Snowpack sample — Rabbit Ears Pass, Jackson County, Colorado, USA (12/17/25, 1:08 PM MST)
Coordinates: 40.387, -106.625
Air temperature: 34 °F
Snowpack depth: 46 cm
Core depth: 20 cm
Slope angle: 6°, slope face: 165°
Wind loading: medium
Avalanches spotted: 0
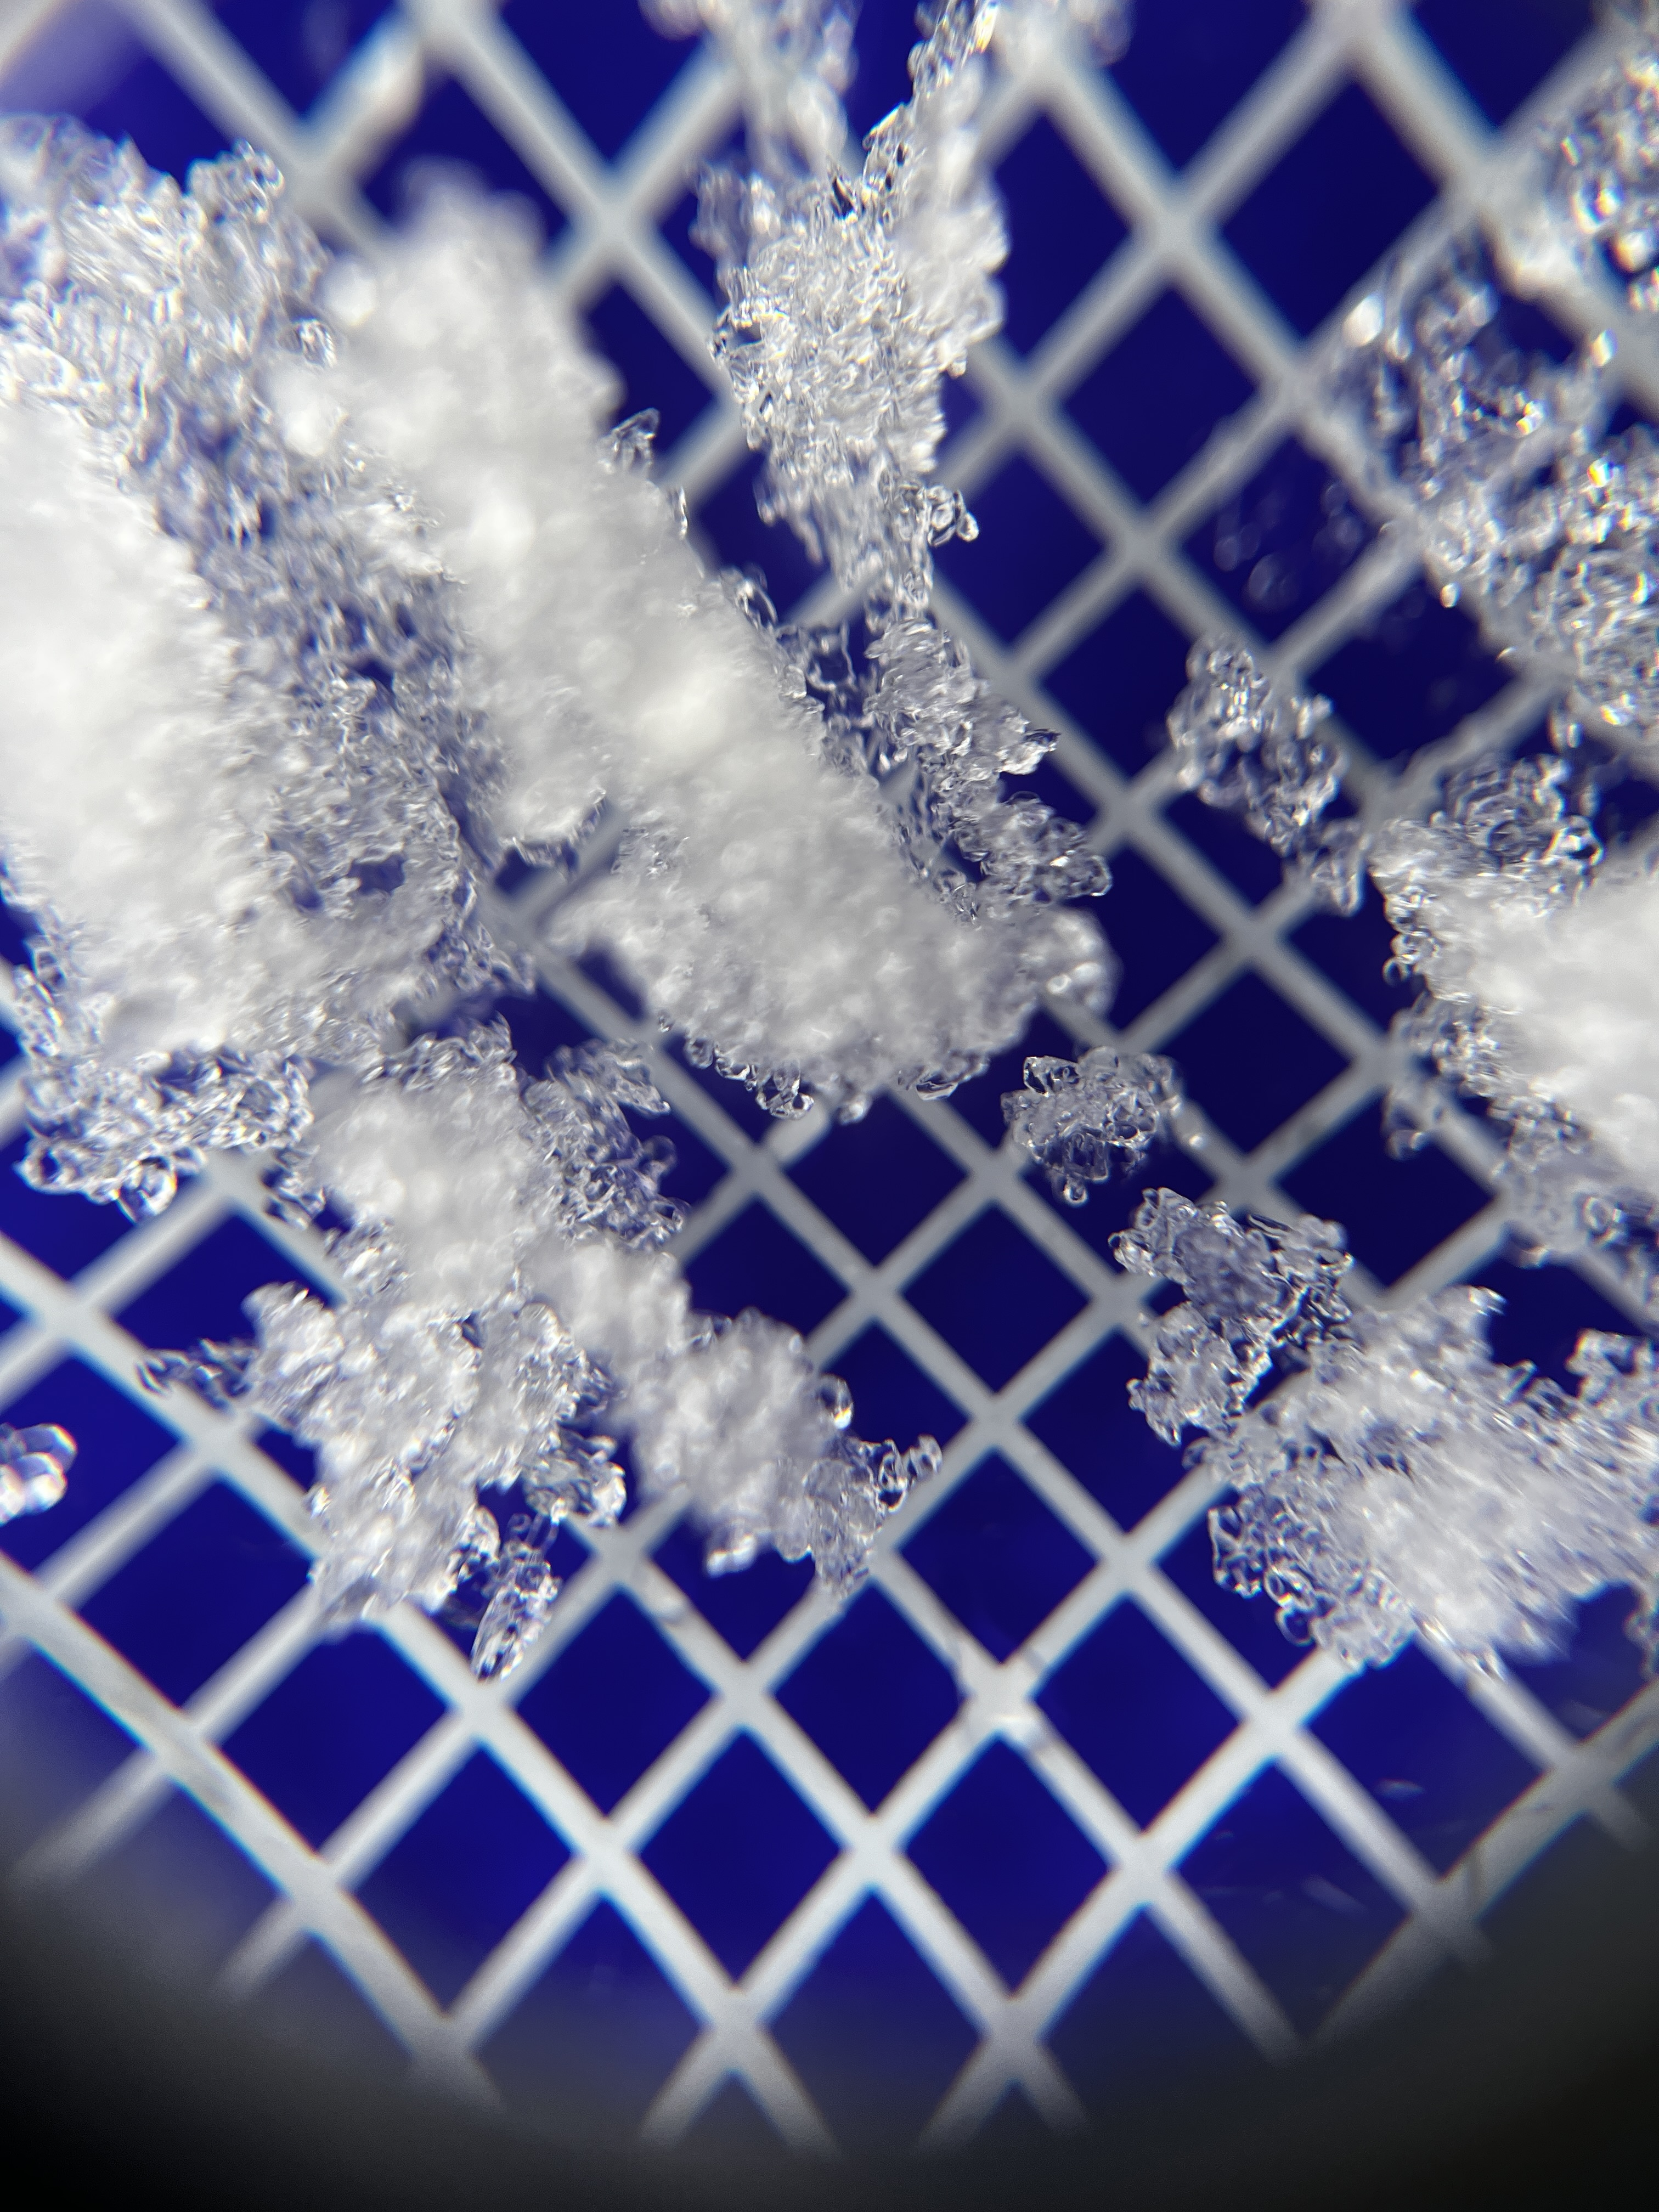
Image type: magnified_profile
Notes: No avalanches spotted nearby, although collected in a meadowy area with minimal risk on this face of the pass.